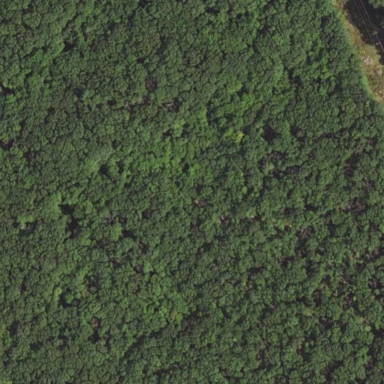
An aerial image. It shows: Forest area.